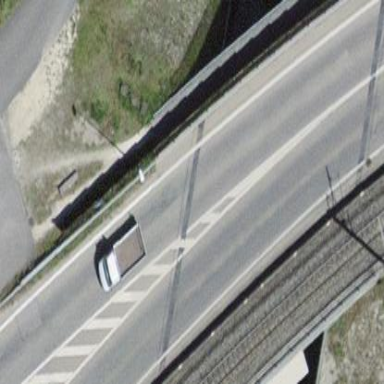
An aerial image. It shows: Man-made bridge.